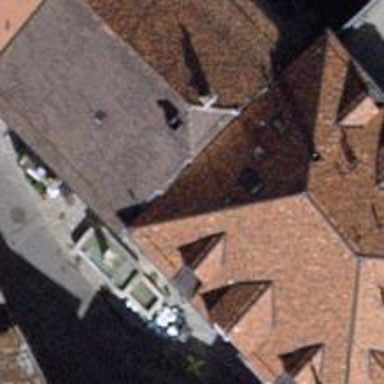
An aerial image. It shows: Building with ridge on its roof.